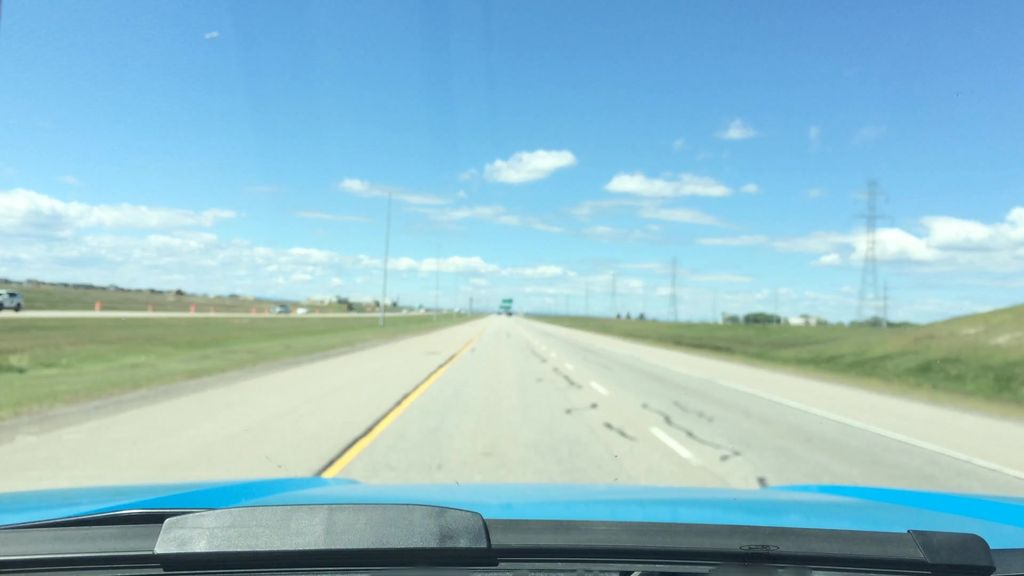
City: calgary